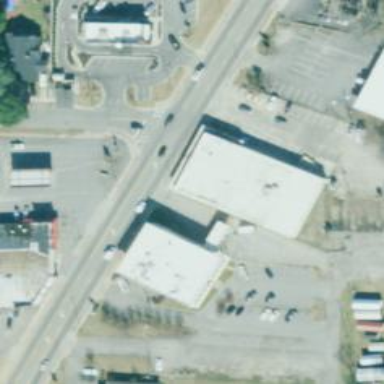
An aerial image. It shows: Building that houses furniture shop.